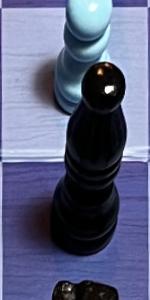
Label: Bishop_Black